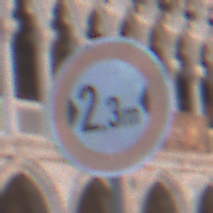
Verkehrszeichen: TatsaechlicheBreite2Komma3
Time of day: SunriseSunset
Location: Outdoor (Urban)
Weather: Clear
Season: NotSpecified
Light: Natural